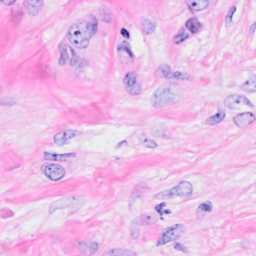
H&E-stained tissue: Breast